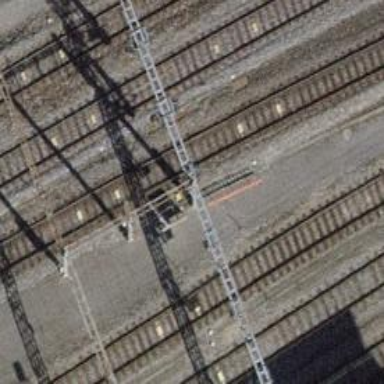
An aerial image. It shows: Railway signal.